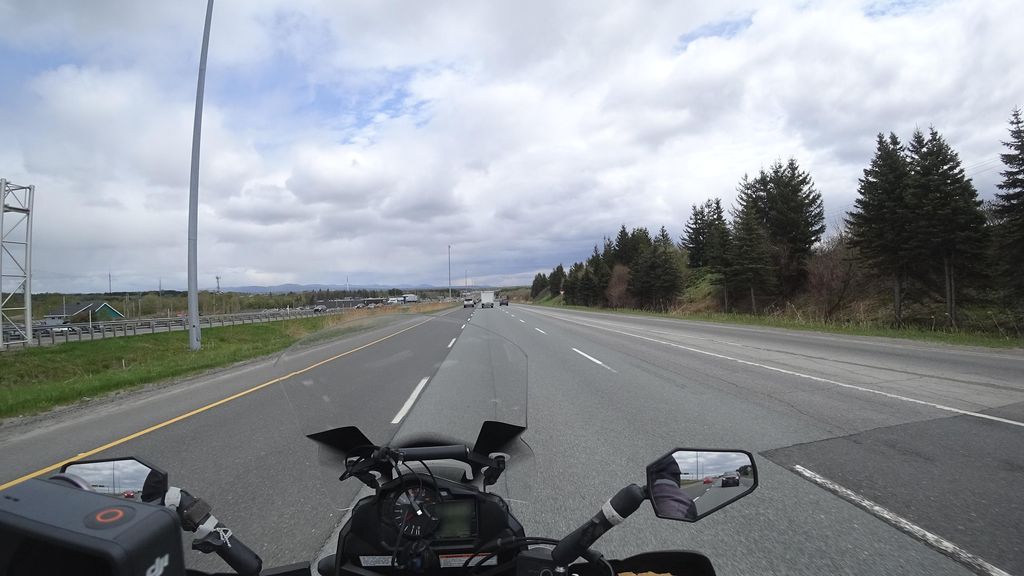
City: quebec_city